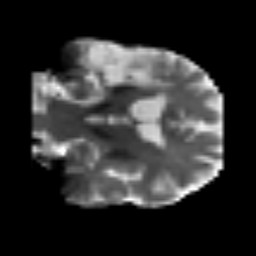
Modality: T2w
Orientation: coronal
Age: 47
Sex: male
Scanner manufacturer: siemens
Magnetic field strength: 3 T
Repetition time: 3.2 s
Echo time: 0.081 s